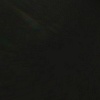
Label: space